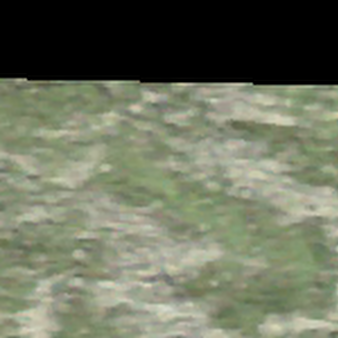
Label: other